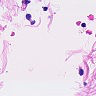
Metastatic tissue present: no